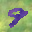
Label: 9